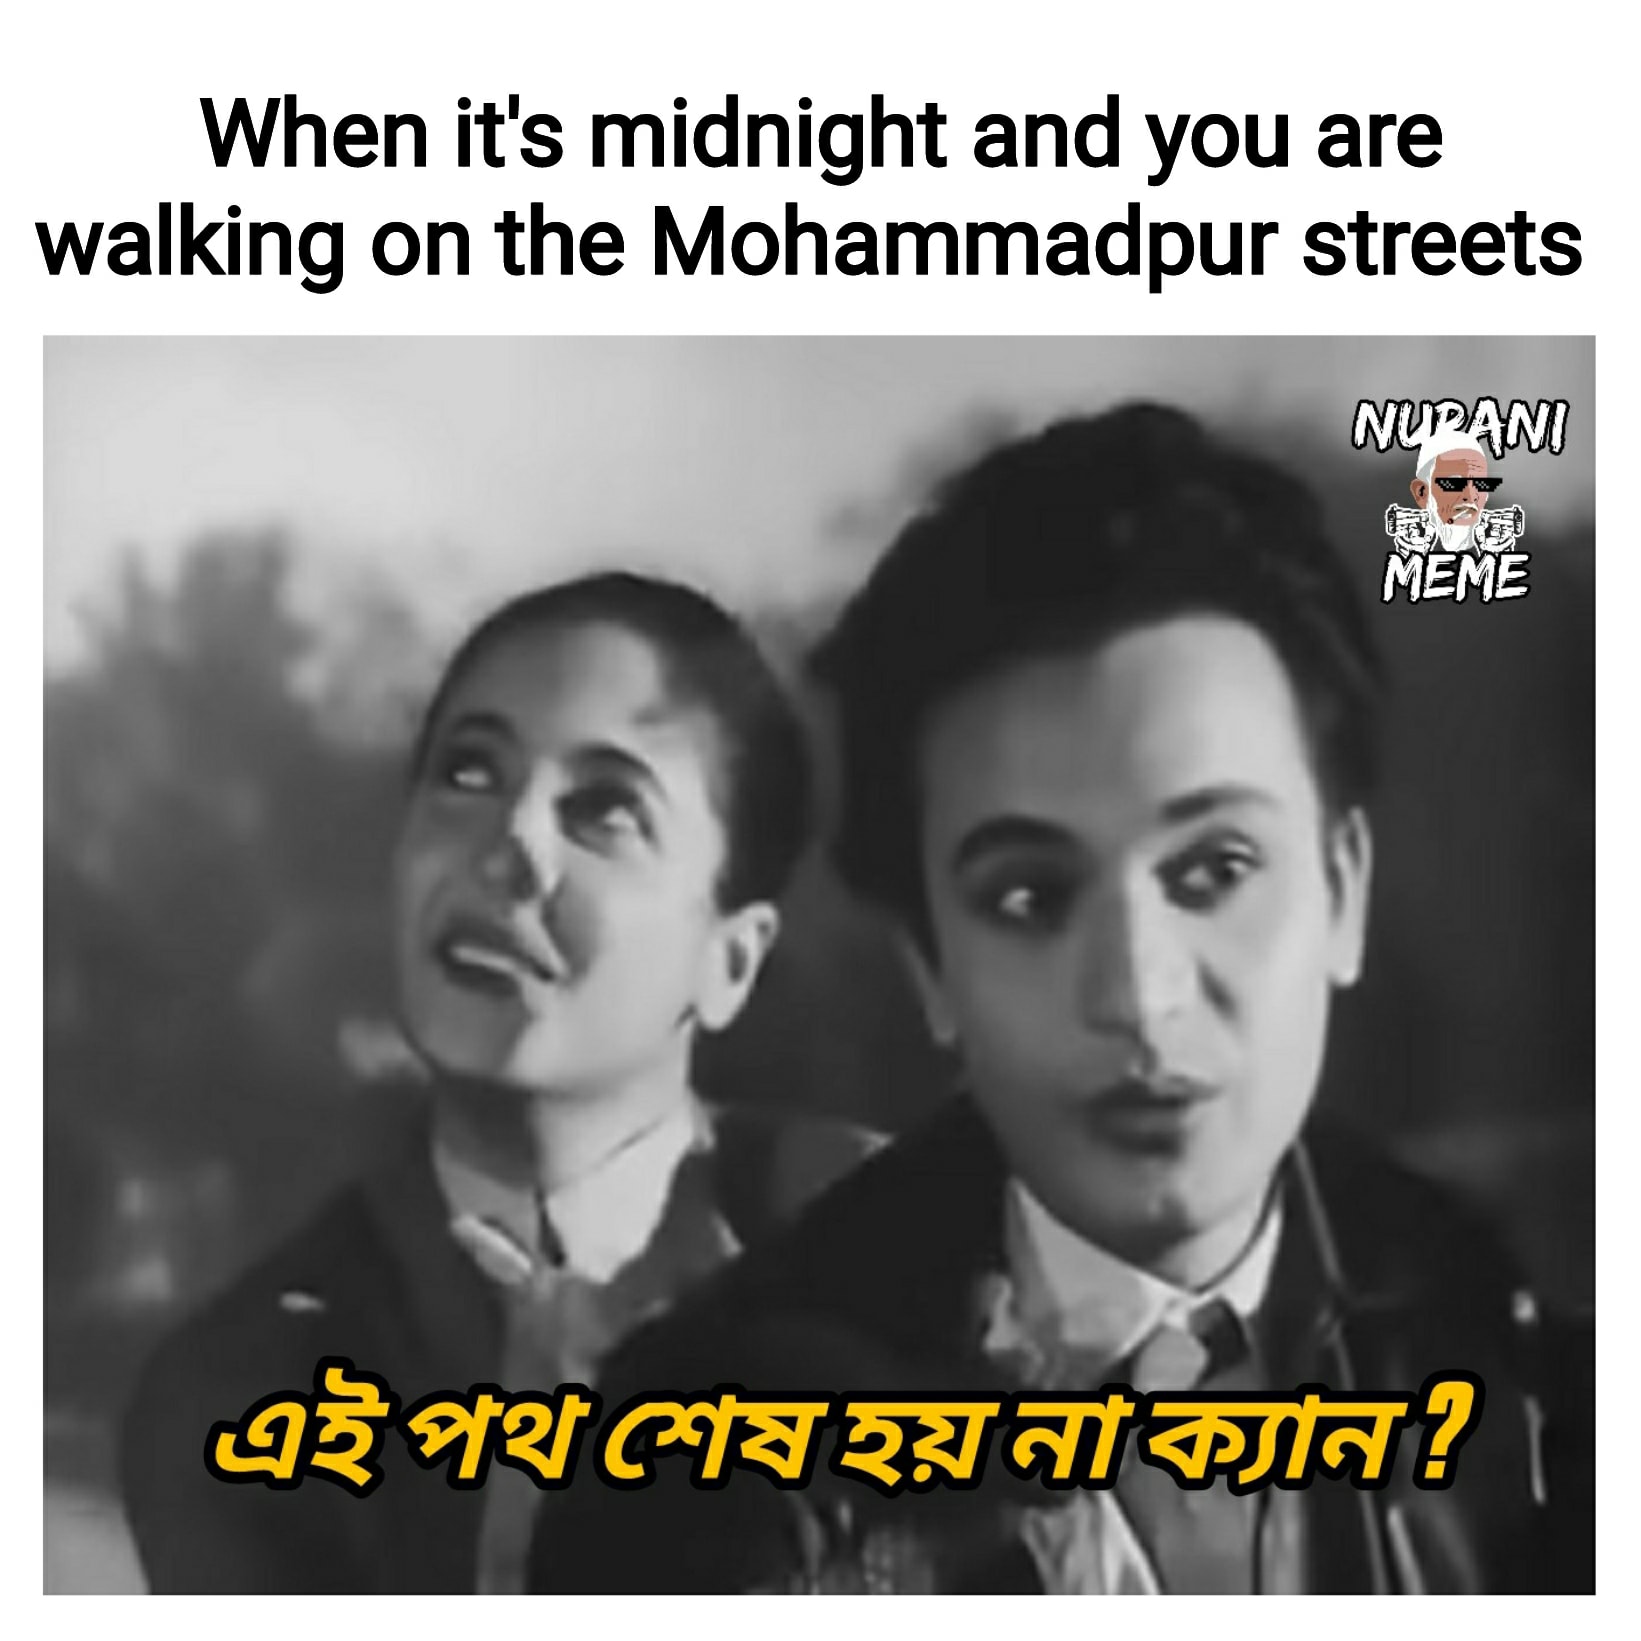
Caption: When it's midnight and you are walking on the Mohammadpur streets  এই পথ শেষ হয় না ক্যান ?
Label: non-hate